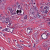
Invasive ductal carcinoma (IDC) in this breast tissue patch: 1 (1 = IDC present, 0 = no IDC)